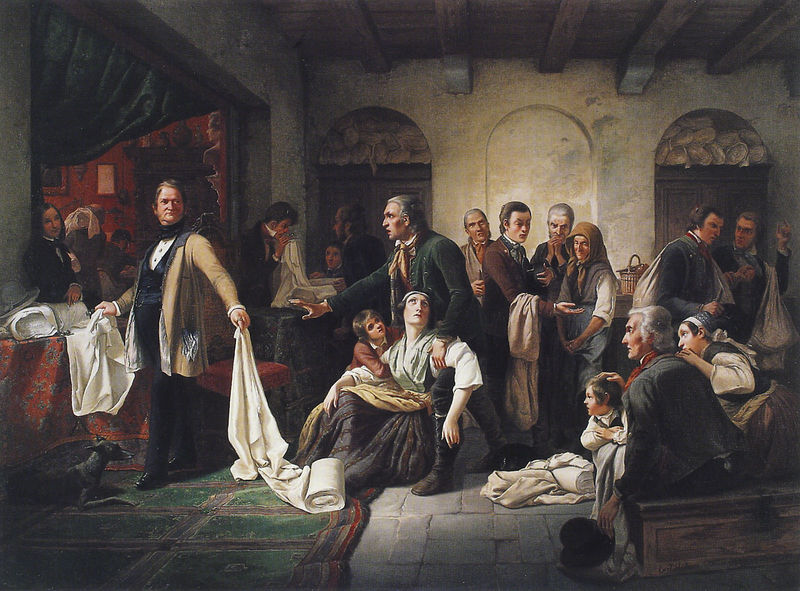
Titel: Die schlesischen Weber
Künstler: Carl Hübner
Institution: Düsseldorf, Kunstmuseum
Schlagwörter: blau, gemälde, mann, frauen, grün, menschen, braun, frankreich, frau, grau, hut, männer, schwarz, tisch, tür, weiss, hund, rot, tuch, teppich, jacke, wand, stein, steine, tod, herr, innenraum, tischtuch, vorhang, boden, interieur, stoffe, tücher, decke, familie, händler, kind, kinder, pflaster, bank, hocker, kopftuch, halstuch, bett, balken, stube, laken, revolution, arzt, leiden, interieru, geburt, sorge, geälde, artzt, familei, 19. jahrhundert, hjerr